Question: I am trying to structure my website in this format where there are 2 tables. Table 1 is used to store ids, names and logo for each university. Table 2 is used to store degrees for each university (1 university will have 30 degrees).
The goal here is to create multiple unique posts which can reference data from table 1 and table 2. Any ideas?

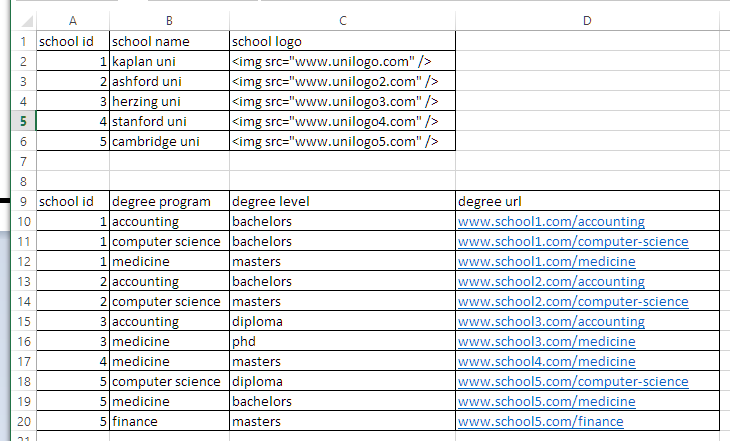
Answer: Assuming schools are a post type and degrees are a post type the connecting factor is the school id. You could either do this using custom meta data and add a field (school id etc) to each post type. Or you could create a taxonomy that is shared by both post types that refers to the school id.
You would then be able to use custom queries to get degrees where the school id equals the value you need.
For custom meta:
<URL>
For taxonomies:
<URL>